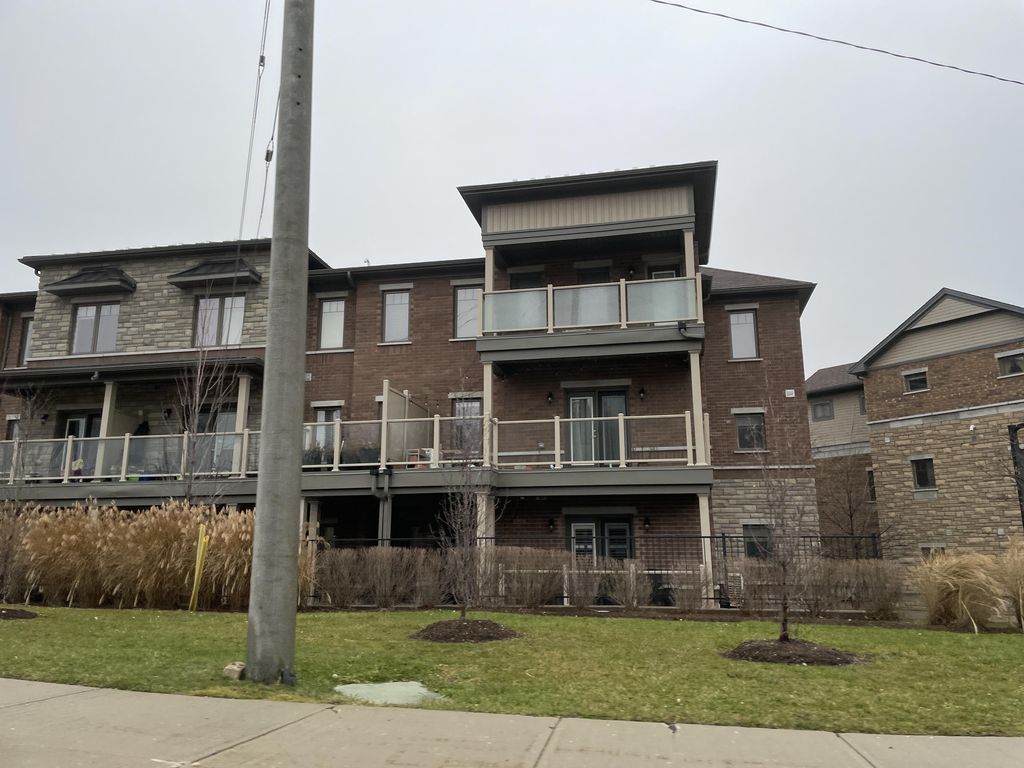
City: kitchener-waterloo